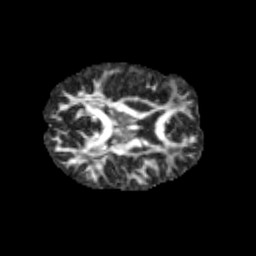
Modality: FA
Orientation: axial
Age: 12
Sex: male
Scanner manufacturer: siemens
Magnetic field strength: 3 T
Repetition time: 3.8 s
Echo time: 0.07 s